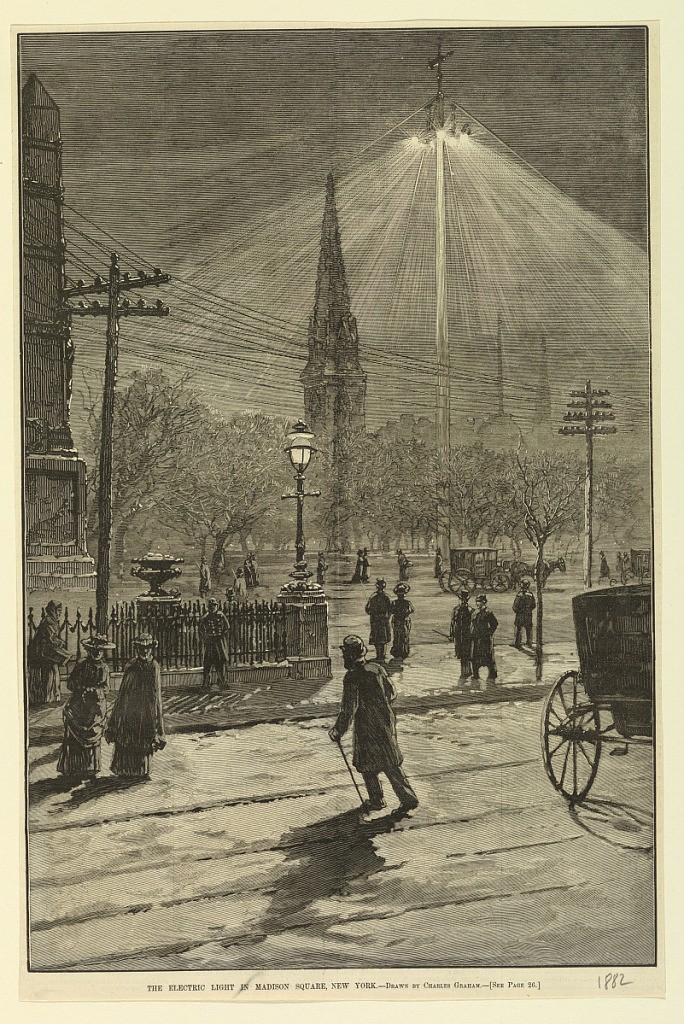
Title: Madison Square, New York, in the Evening
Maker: Charles Graham, American, 1852–1911
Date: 1882
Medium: Wood engraving on paper
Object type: Print
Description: Madison Square, New York, in the evening. Snow is on the ground.  The square is illuminated by a cluster of electric lights. Caption reads: The Electric Light in Madison Square, New York. Illustration from Harper's Weekly.